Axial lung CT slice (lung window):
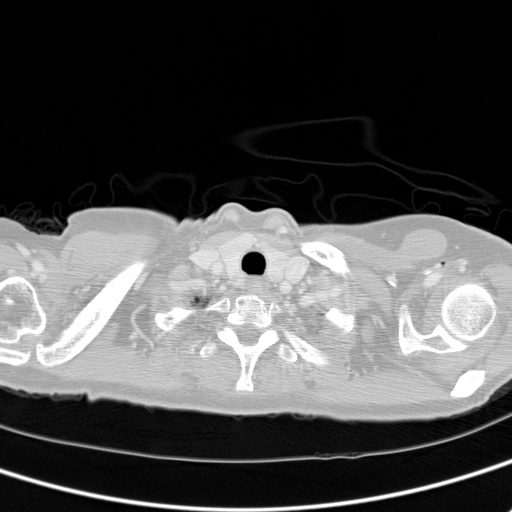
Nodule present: no